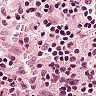
Metastatic tissue present: no